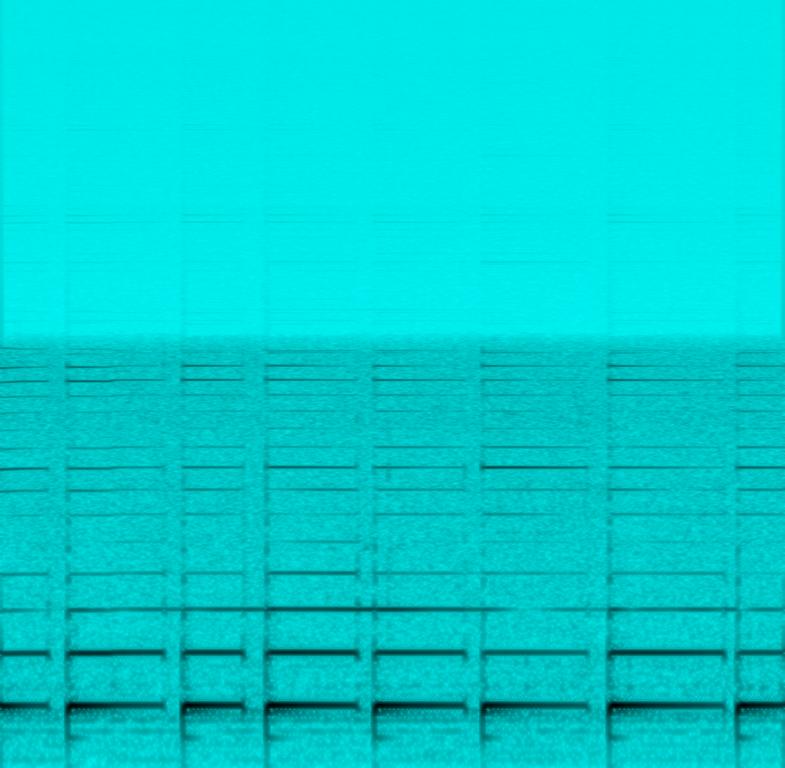
The low quality recording features an acoustic guitar tuning tutorial. The recording is in mono and very noisy.